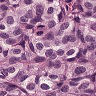
Metastatic tissue present: yes